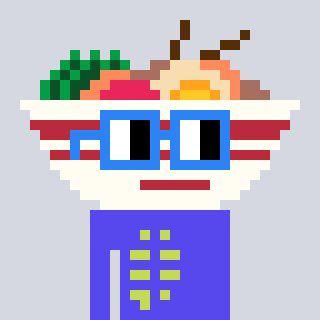
a pixel art character with square blue glasses, a noodles-shaped head and a computerblue-colored body on a cool background